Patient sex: M
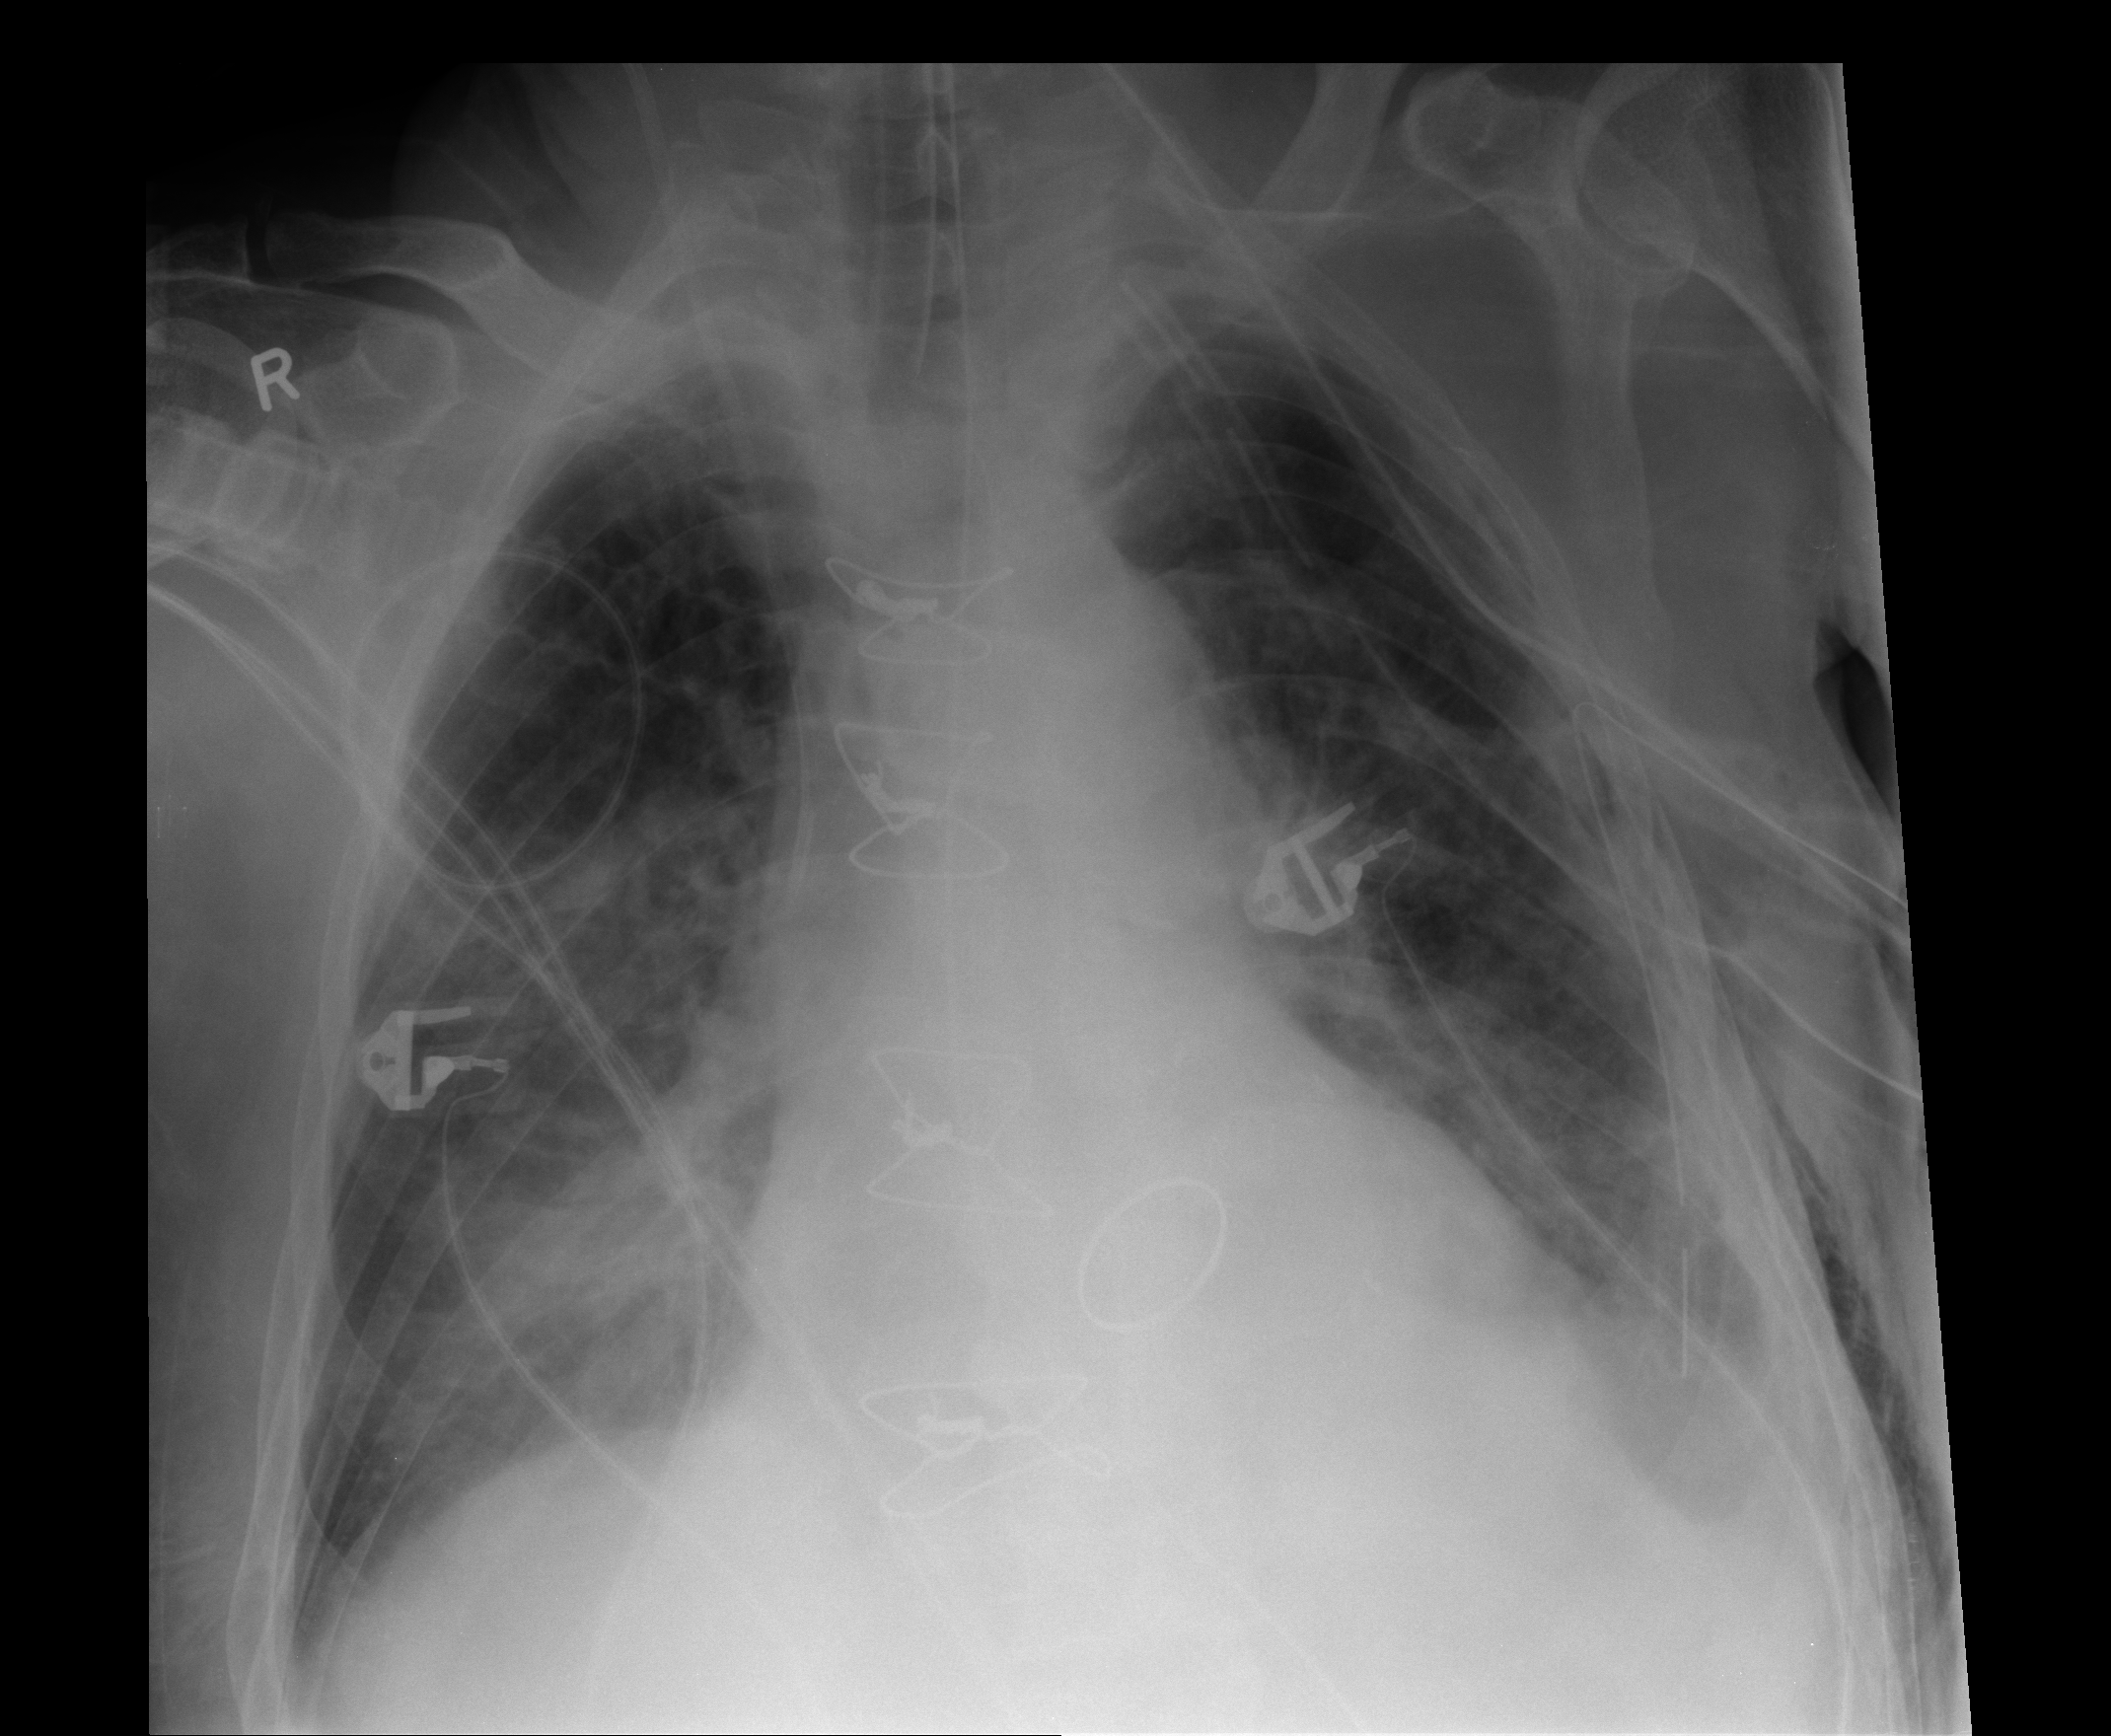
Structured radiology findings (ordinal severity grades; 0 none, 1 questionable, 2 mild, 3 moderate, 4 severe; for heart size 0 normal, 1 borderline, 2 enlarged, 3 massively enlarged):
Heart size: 1
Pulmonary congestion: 0
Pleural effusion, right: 1
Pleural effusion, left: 2
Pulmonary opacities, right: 1
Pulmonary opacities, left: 1
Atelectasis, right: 2
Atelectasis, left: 2